Question: I currently have three buttons in an 'NSToolbar' (Mac OS X). Each of the buttons triggers a different 'NSPopover' to appear relative to the button sending the action. That part works correctly. Two of the popovers use 'NSPopoverBehaviorTransient', one uses 'NSPopoverBehaviorSemitransient' (because I specifically want it to stay open when switching between apps or moving the window).
When one of the Transient popovers is open and I click anywhere besides the popover itself, the popover closes correctly. The same goes for the Semitransient popover (aside from switching apps and moving the window) if I click on another one of the toolbar buttons that shows another popover. In which case now popovers are visible on the screen at the same time. (I suspect this is a bug.)

I've tried investigating ways that I can initiate the closing myself if another toolbar button is pushed. The only option I've come up with is to keep track of the currently opened popover at the document level and make sure to manually close it before opening another one. I'd rather the Semitransient popover be able to close itself.
Is there something that I'm overlooking? Thanks.
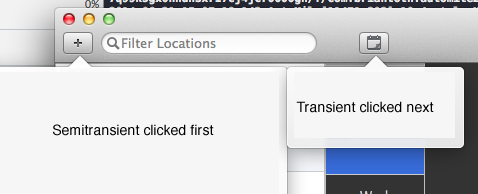
Answer: The opaque definition of Semitransient behavior includes that Semitransient popovers will not close from an event (e.g. mouse click) that results in opening or closing another popover.
A notable exception is that showing a Semitransient popover will cause other Semitransient popovers to close...
---
So this is not a bug, just poorly defined behavior.
Unfortunately, this means that if you want to use a mix of Semitransient & Transient popovers, you need to keep track of the shown popover at a higher level. An alternative would be to make all of the popovers Semitransient, and add in extra closing logic for specific popovers if your design requires that.
It would be worth filing radars for (1) better, documented definitions of the Semitransient & Transient behaviors (2) deeper customization of these behaviors